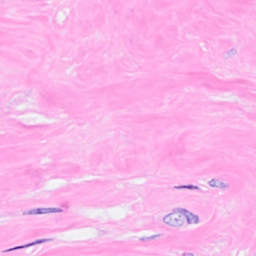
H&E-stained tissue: Breast